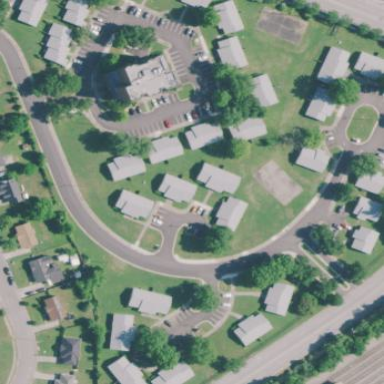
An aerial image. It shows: Residential area within neighborhood.